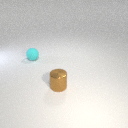
small cyan rubber sphere behind small brown metal cylinder